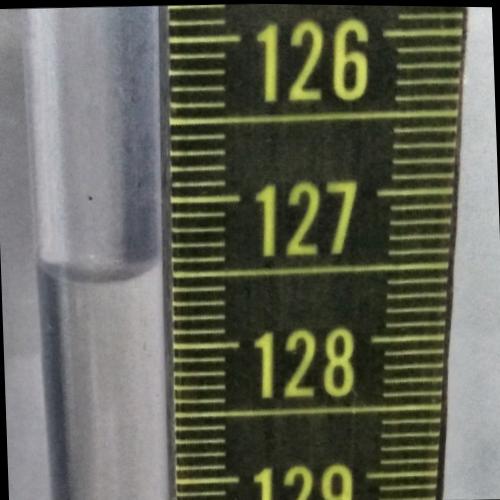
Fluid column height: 127.5 cm